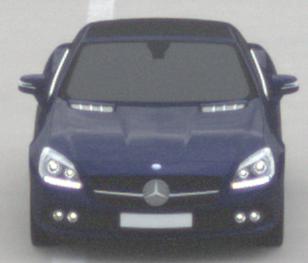
Make: Mercedes-Benz
Model: SLK 200
Detailed model: SLK-Class (172)
Model produced from: 2011/03
Model produced until: 2015/04
Doors: 2
Color: blue
Road condition: dry road
Daytime: midday
Contrast: low contrast